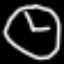
Label: clock